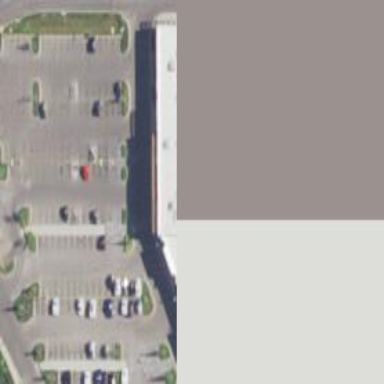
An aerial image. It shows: Commercial building.